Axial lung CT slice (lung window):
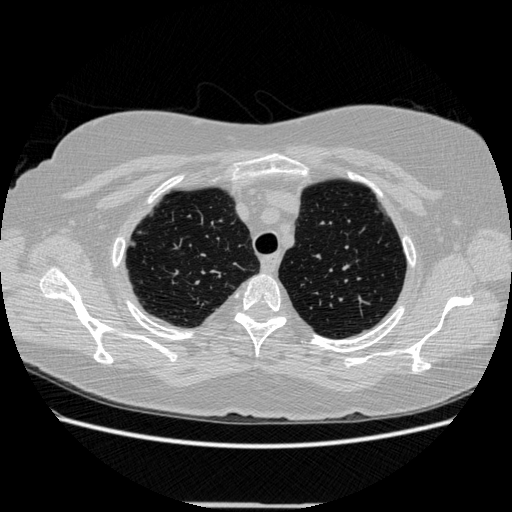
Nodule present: yes
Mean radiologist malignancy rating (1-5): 2.5